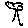
Label: tree